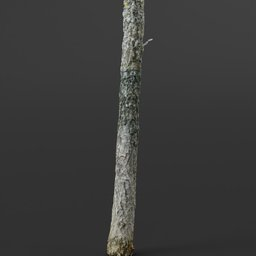
Label: nature